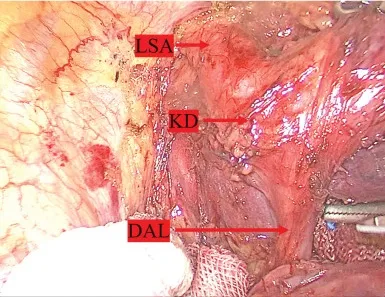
Intraoperative findings. (A) shows the ductus arteriosus ligament between the KD and the left pulmonary artery trunk.
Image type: medical_photograph (other_medical_photograph)